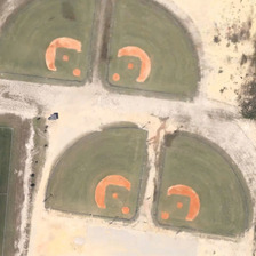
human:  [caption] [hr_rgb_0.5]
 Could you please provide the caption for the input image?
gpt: Four red and green baseball fields.

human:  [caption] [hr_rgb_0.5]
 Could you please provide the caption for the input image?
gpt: The four baseball fields are neatly arranged.

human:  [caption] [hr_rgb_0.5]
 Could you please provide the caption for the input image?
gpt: Four pairs of red and green baseball fields.

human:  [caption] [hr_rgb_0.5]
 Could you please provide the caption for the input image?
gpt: The four baseball fields were lined up.

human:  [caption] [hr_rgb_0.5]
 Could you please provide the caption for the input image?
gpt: Four red and green baseball fields.